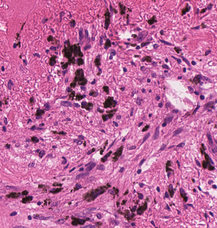
Tumor epithelial tissue: no
Tumor-associated stroma tissue: yes
Normal tissue: no